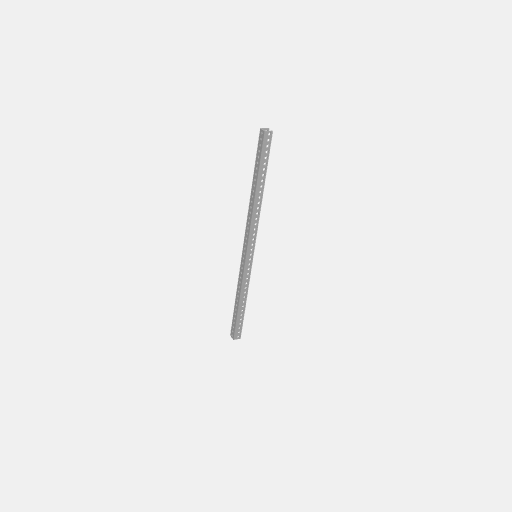
Part: UBeam41H